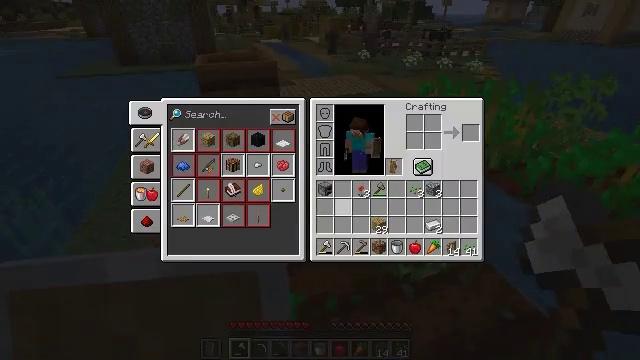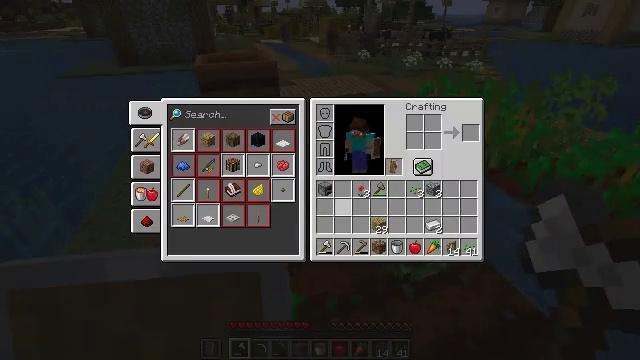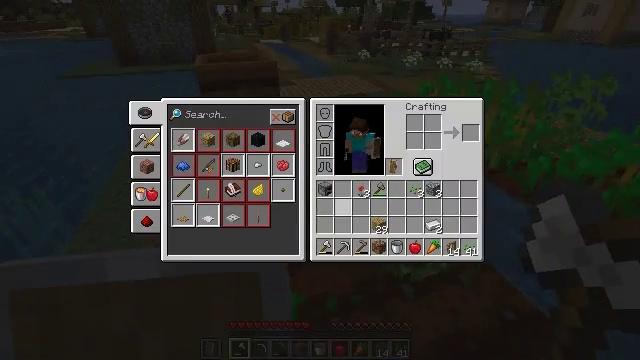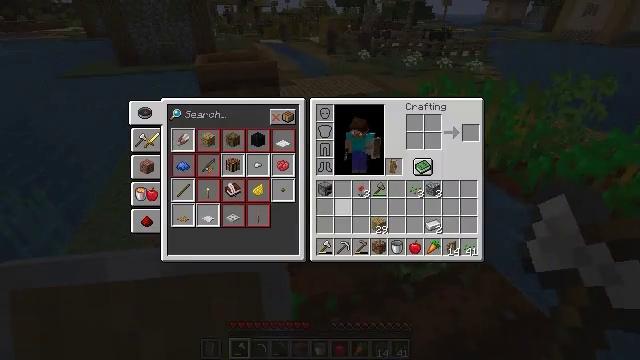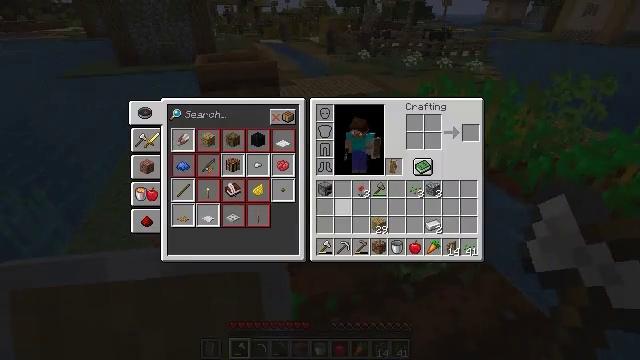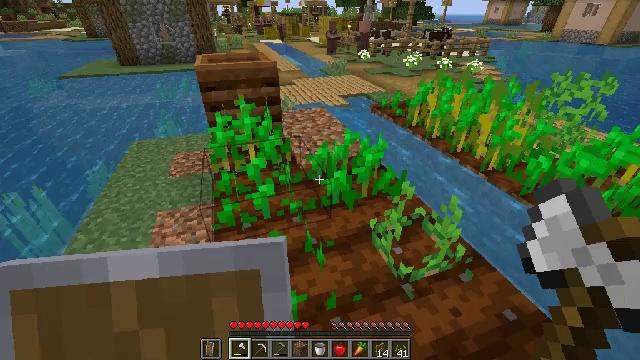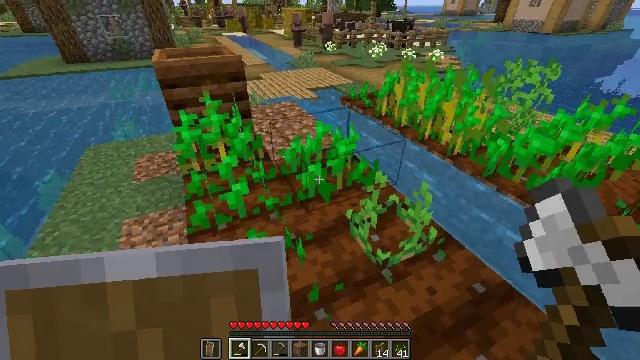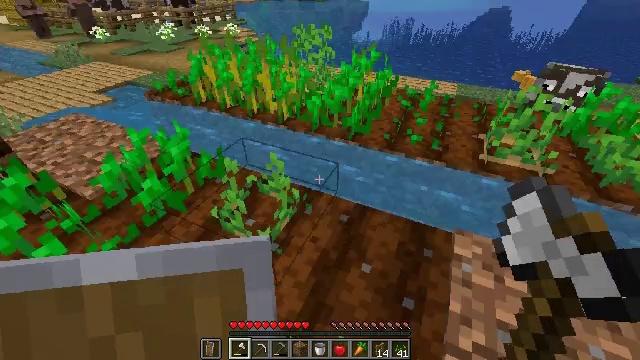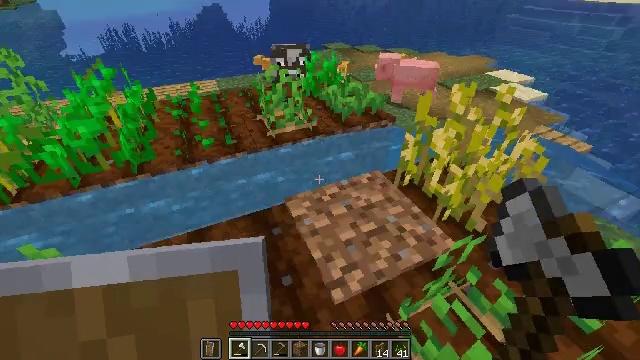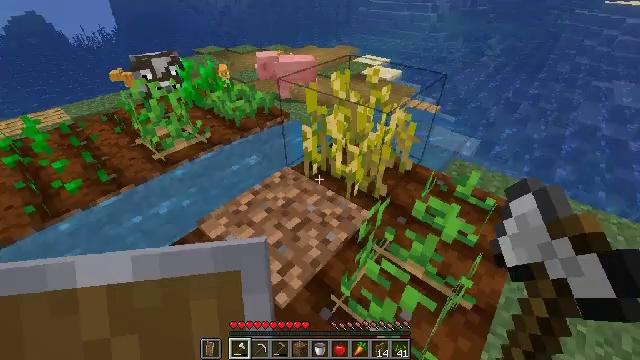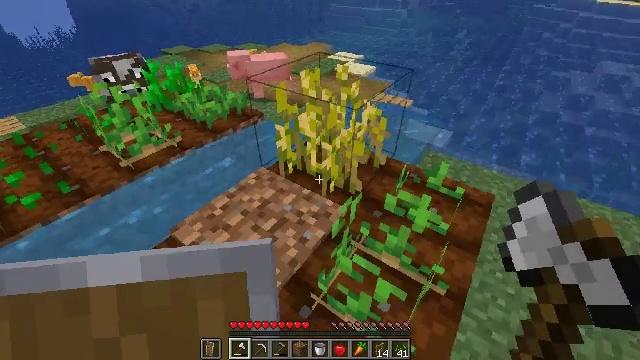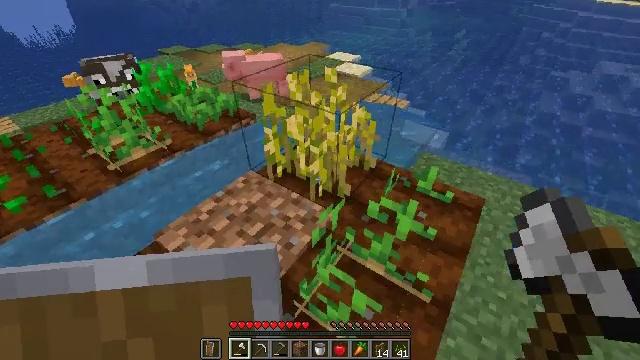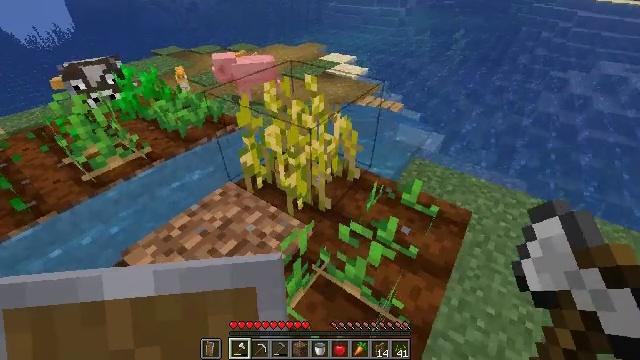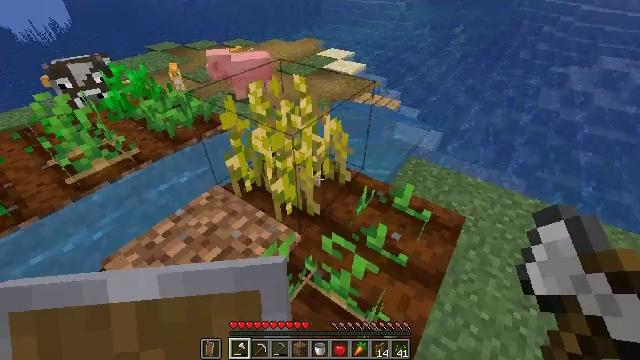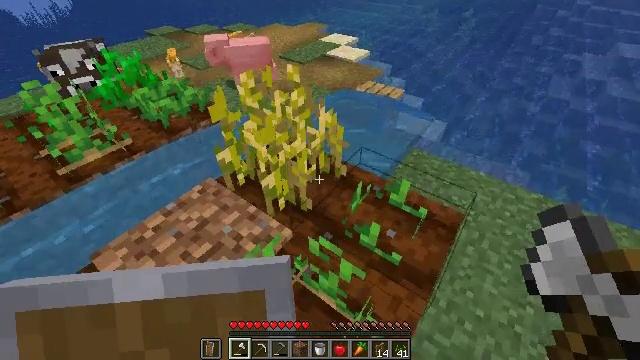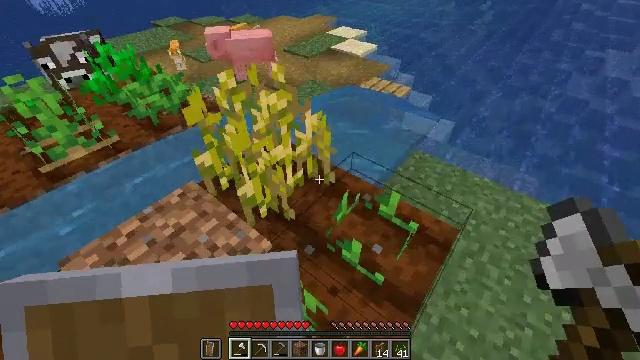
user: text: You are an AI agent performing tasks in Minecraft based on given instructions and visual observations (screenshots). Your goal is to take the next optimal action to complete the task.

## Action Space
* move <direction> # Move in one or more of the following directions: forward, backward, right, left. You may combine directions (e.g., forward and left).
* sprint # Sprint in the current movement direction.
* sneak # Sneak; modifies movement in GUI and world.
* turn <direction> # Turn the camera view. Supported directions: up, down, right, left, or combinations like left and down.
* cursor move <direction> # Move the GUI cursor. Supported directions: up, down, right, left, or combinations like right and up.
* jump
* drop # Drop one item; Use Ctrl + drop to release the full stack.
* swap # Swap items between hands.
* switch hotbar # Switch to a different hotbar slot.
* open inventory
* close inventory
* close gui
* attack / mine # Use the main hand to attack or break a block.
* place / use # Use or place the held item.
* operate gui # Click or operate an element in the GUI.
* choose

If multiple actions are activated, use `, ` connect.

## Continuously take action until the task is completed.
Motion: motion action
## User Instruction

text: Break the mature wheat plants.
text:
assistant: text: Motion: no_op
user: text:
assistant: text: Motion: no_op
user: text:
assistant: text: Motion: no_op
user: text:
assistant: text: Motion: no_op
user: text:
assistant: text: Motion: no_op
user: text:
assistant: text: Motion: turn right and down, close gui
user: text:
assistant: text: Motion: turn right and down
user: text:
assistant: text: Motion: turn right
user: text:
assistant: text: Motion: turn right
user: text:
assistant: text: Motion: move right, turn right
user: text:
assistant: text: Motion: move forward and move right
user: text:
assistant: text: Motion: move forward and move right
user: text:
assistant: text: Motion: move forward and move right
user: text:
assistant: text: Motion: move forward and move right, turn left and down
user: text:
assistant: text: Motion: move forward and move right, turn left and down
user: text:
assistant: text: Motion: move forward and move right, turn left and down
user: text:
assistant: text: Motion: turn left
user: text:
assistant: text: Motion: turn left, attack / mine
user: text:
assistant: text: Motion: turn left, attack / mine
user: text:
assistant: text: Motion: attack / mine
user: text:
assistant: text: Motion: attack / mine
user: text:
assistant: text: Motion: move right, attack / mine
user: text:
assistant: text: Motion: attack / mine